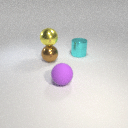
large brown metal sphere to the left of large cyan metal cylinder